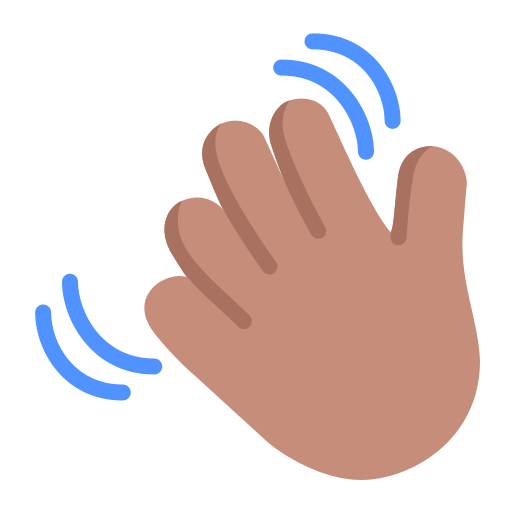
waving hand flat